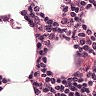
Metastatic tissue present: no